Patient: sex M, age 42
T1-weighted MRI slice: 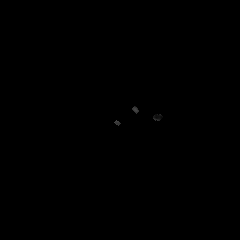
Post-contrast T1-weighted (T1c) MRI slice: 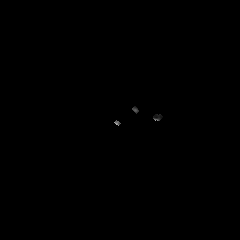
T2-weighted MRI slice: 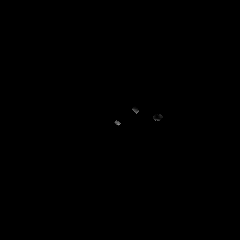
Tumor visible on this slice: no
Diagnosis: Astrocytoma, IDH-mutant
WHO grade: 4